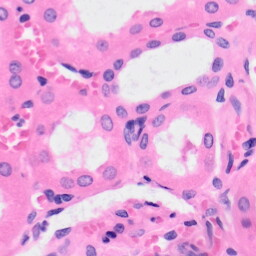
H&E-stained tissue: Kidney